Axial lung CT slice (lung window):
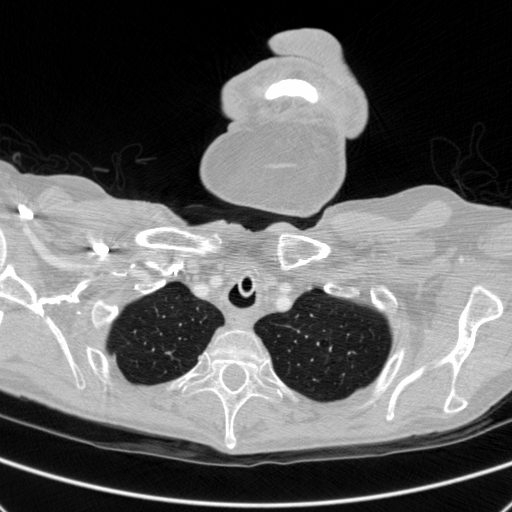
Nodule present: no